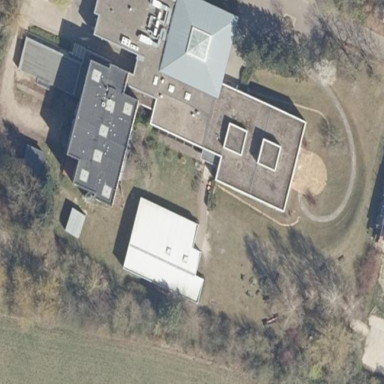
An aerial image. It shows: School.